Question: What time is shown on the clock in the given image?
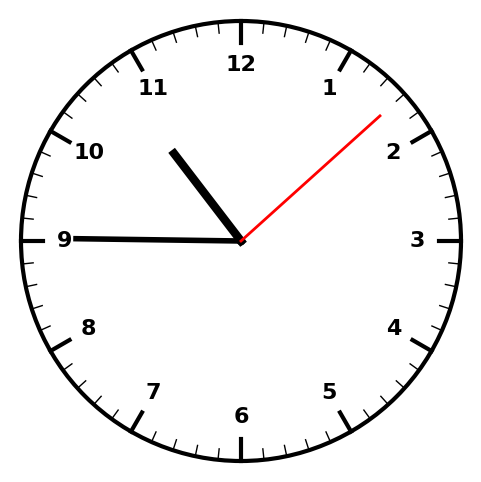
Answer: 10:45:08